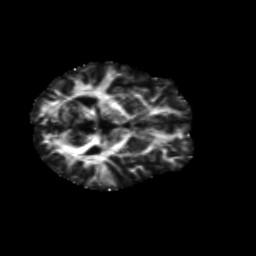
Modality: FA
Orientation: axial
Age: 67
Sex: male
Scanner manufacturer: siemens
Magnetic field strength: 3 T
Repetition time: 4.71 s
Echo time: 0.0906 s